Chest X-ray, PA view. Patient: 48 years old, sex F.
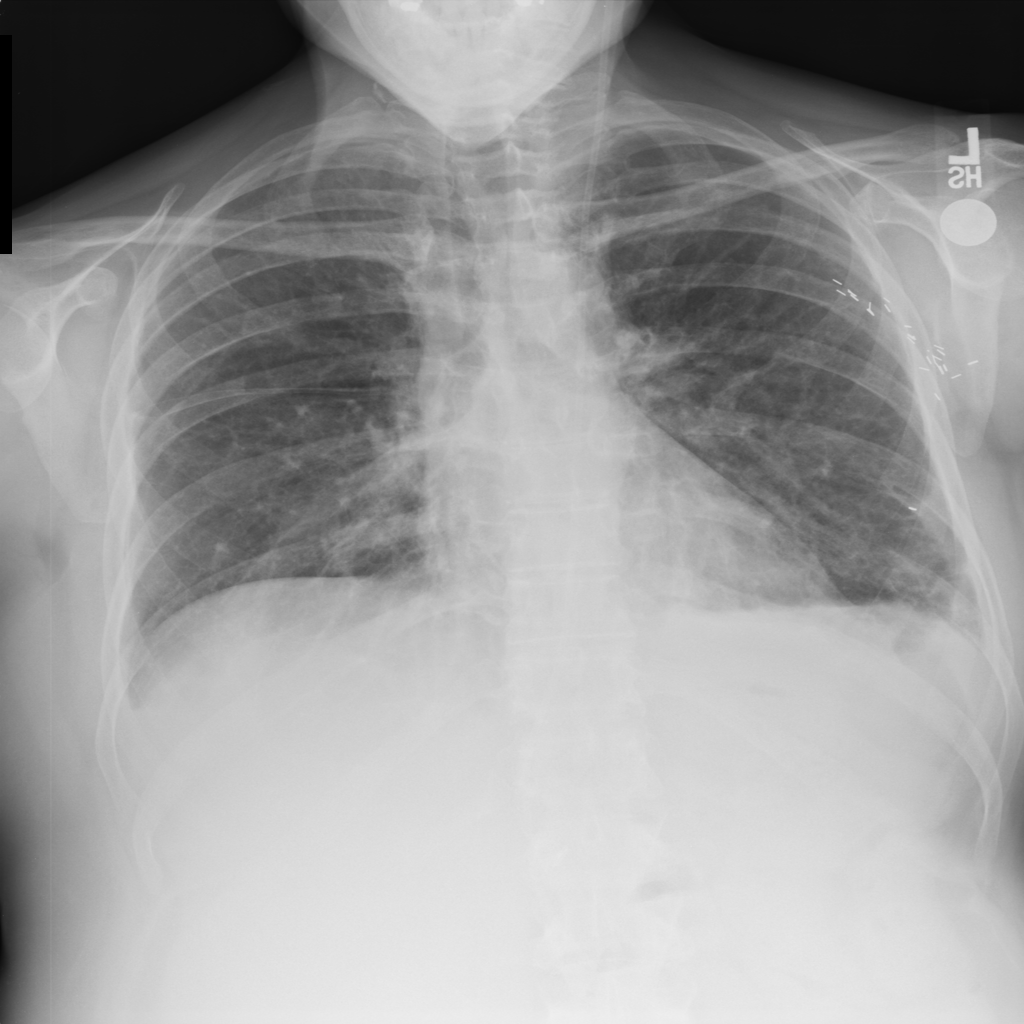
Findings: Infiltration